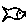
Label: fish